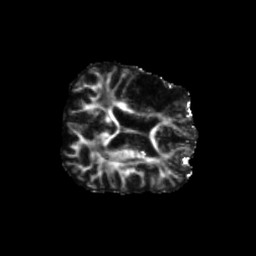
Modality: FA
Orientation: axial
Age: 75
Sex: male
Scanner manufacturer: siemens
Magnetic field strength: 3 T
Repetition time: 5.25 s
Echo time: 0.08 s